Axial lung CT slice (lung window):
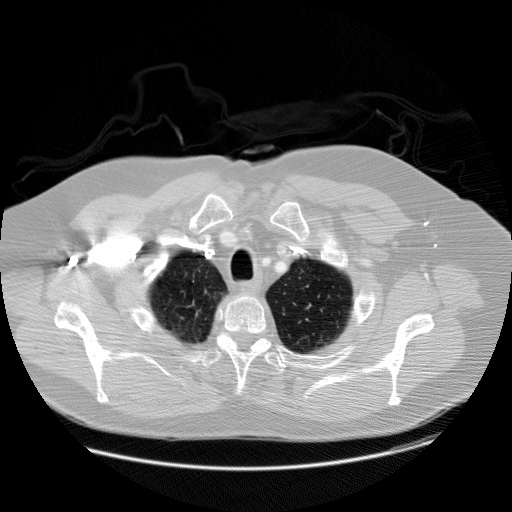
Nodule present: no